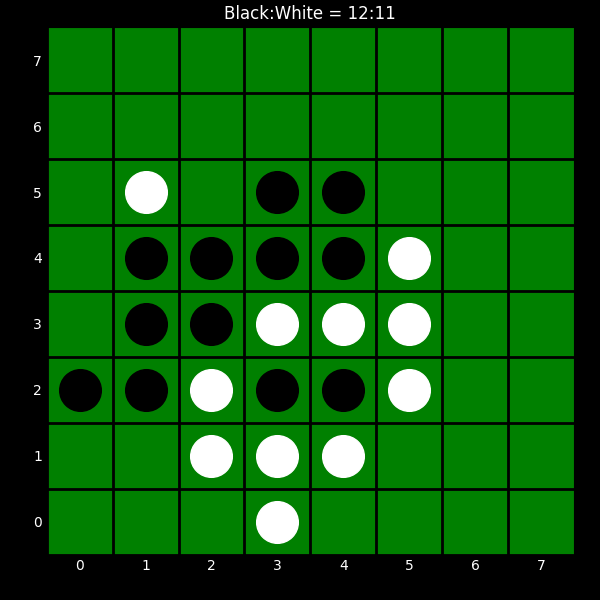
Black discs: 12
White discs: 11